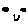
Label: smiley face